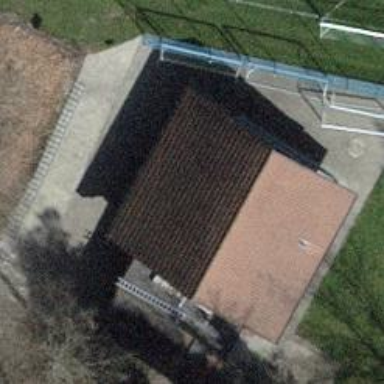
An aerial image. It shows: Soccer field.